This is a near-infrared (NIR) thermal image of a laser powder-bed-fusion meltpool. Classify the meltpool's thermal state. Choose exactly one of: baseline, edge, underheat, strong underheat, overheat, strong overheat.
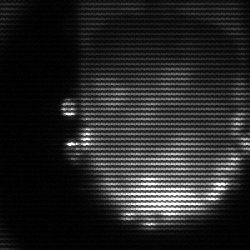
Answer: baseline